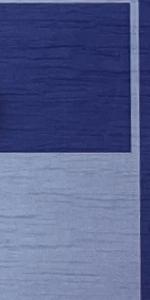
Label: Empty